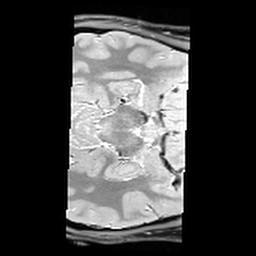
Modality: PDw
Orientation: axial
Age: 21
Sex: male
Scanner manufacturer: siemens
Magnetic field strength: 3 T
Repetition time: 6.49 s
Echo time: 0.016 s